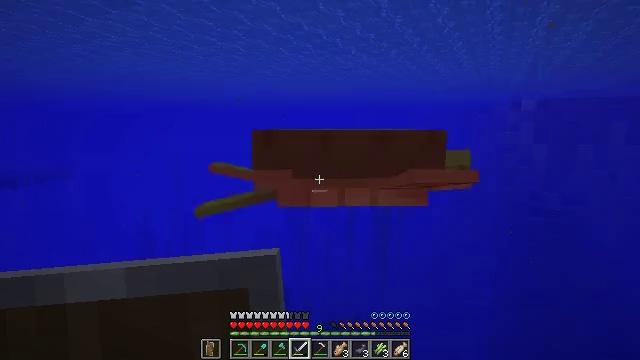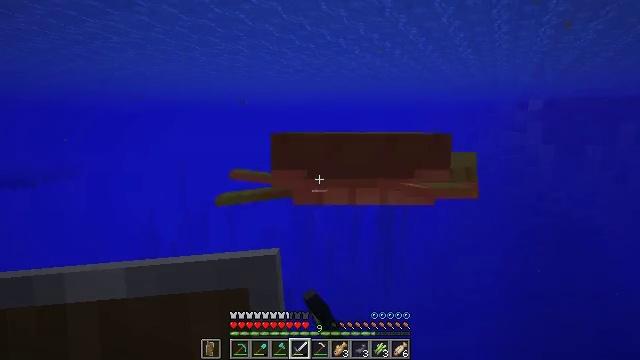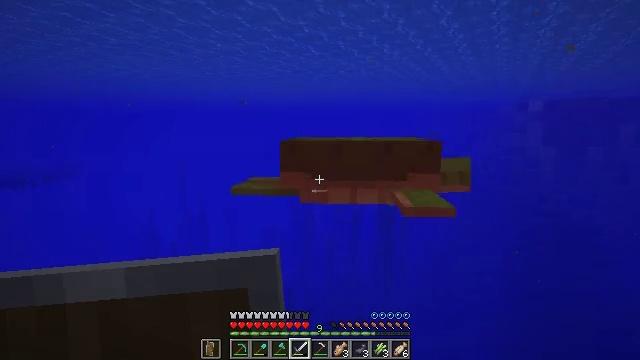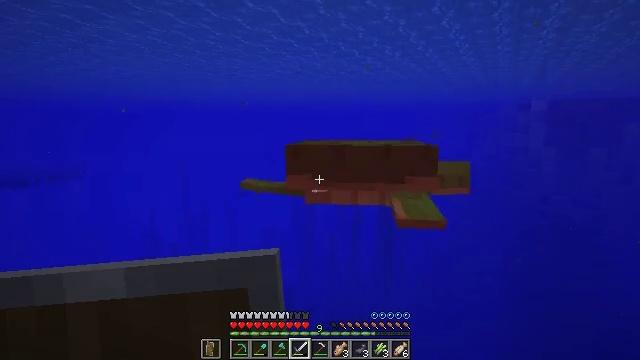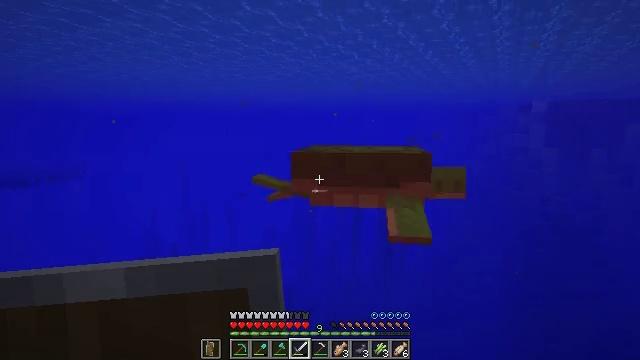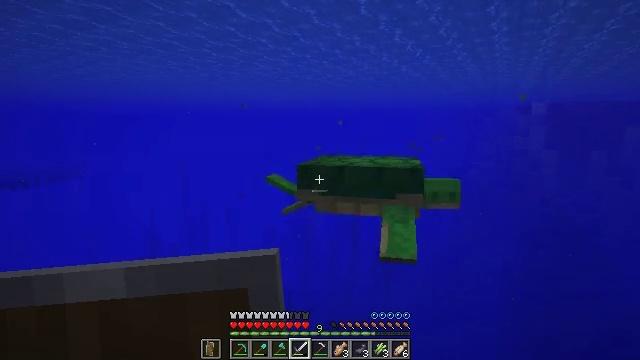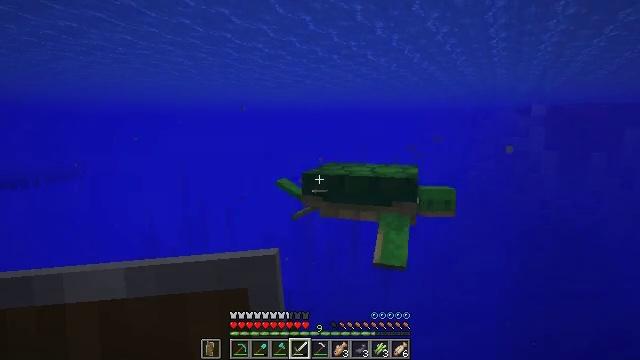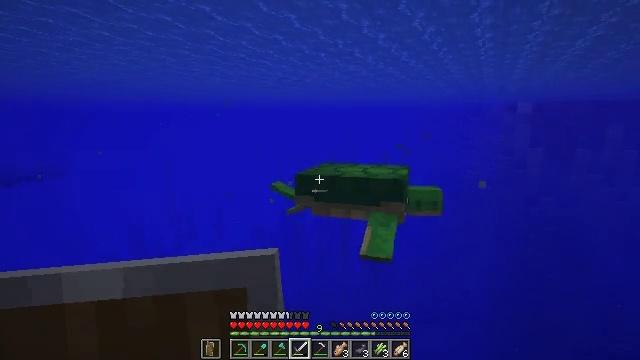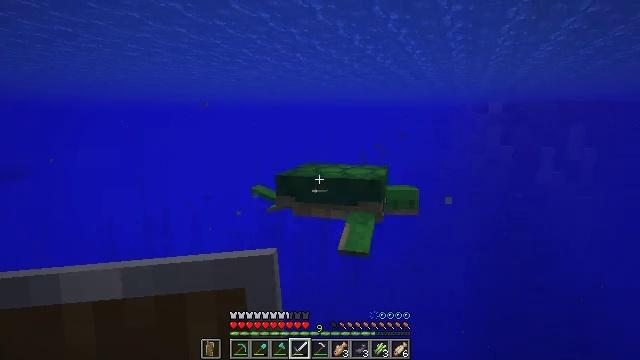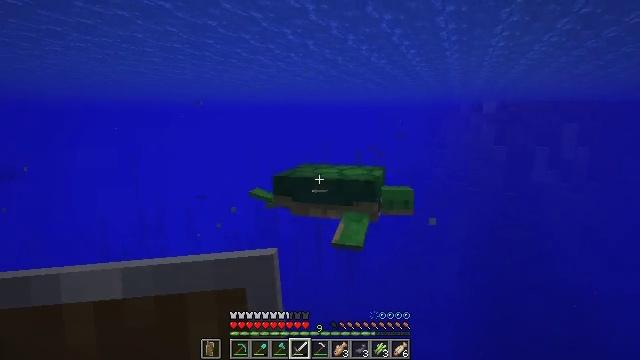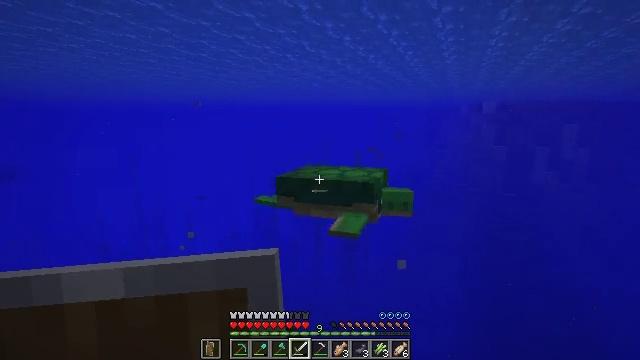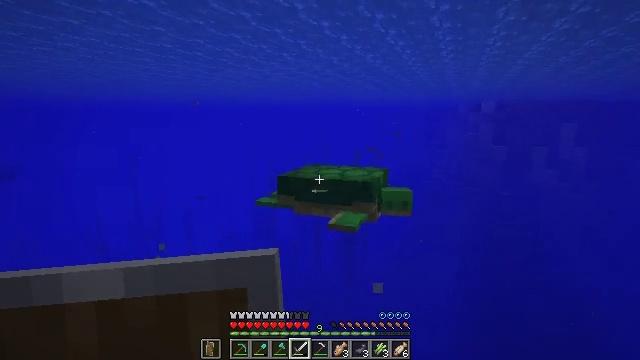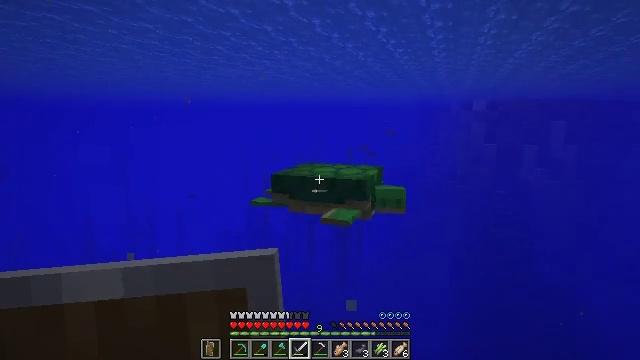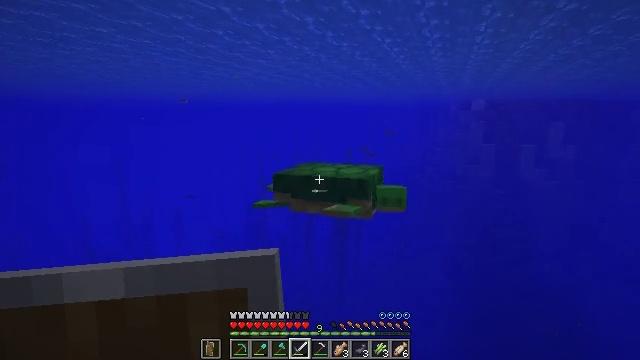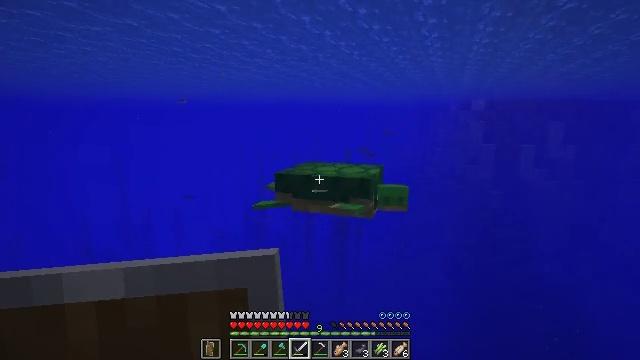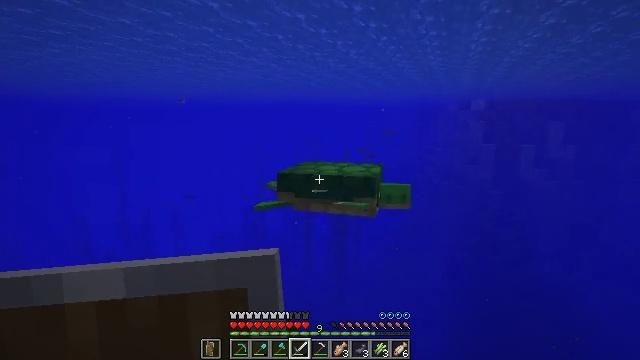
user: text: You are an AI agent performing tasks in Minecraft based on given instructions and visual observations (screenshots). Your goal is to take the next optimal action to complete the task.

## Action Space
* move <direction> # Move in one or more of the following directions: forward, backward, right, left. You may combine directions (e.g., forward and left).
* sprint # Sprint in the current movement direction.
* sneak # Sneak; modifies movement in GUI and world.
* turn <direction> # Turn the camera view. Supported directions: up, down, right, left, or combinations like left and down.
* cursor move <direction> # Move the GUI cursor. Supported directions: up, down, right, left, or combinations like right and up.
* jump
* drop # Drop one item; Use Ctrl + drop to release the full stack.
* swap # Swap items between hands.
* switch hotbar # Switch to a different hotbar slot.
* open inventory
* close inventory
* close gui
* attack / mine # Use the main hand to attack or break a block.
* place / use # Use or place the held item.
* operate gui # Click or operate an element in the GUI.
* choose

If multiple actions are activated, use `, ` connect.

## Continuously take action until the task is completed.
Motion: motion action
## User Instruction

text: Attack the turtle.
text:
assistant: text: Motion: move forward and move right, attack / mine, jump
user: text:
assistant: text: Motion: move forward and move right, attack / mine, jump
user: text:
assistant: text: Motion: move forward and move right, attack / mine, jump
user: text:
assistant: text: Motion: move forward and move right, jump
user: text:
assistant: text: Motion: move forward and move right, attack / mine, jump
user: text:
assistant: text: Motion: move forward and move right, attack / mine
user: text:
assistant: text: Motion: move forward and move right, turn right, attack / mine
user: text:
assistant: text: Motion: move forward and move right, turn right
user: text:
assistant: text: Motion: move forward and move right, attack / mine
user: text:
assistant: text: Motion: move forward and move right, attack / mine
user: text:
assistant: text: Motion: move forward and move right, attack / mine
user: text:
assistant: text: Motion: move forward and move right, turn right, attack / mine
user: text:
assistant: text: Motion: move forward and move right
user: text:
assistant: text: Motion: move forward and move right, attack / mine
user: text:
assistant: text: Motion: move forward and move right, attack / mine
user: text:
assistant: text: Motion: move forward and move right, attack / mine
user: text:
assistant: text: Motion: move forward and move right, turn right, attack / mine
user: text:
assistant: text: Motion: move forward and move right, turn right
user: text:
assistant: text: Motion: move forward and move right
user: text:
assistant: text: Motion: move forward and move right, attack / mine
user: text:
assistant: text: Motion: move forward and move right, turn right, attack / mine
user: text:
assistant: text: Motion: move forward and move right, turn right, attack / mine
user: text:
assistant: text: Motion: move forward and move right, turn right
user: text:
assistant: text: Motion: move forward and move right
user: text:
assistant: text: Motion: move forward and move right, attack / mine
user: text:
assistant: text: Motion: move forward and move right, attack / mine
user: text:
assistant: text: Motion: move forward and move right, attack / mine
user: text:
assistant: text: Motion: move forward and move right
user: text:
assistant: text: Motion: move forward
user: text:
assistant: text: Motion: move forward, attack / mine